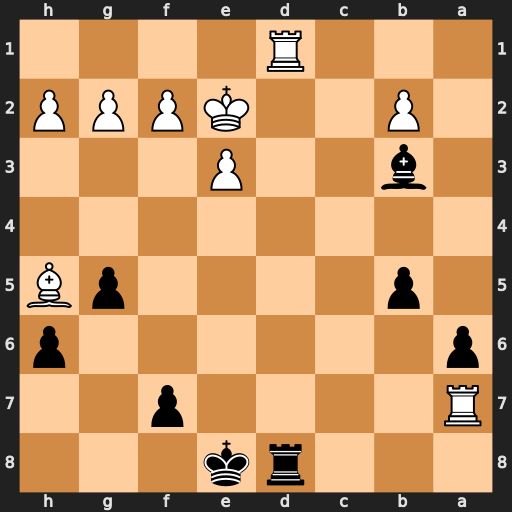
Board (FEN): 3rk3/R4p2/p6p/1p4pB/8/1b2P3/1P2KPPP/3R4
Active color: b
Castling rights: -
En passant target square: -
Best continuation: Bxd1+ Ke1 Bxh5